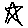
Label: star